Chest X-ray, PA view. Patient: 39 years old, sex F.
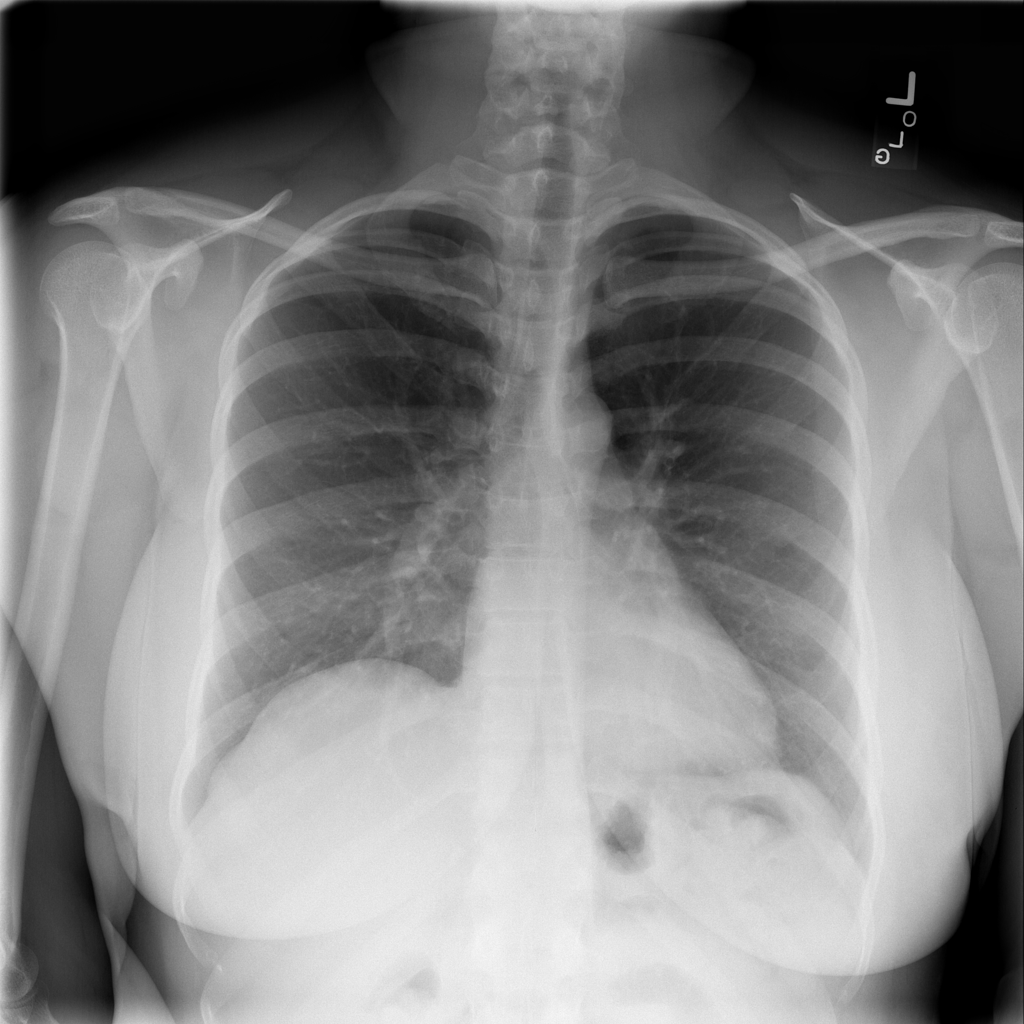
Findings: No Finding